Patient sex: F
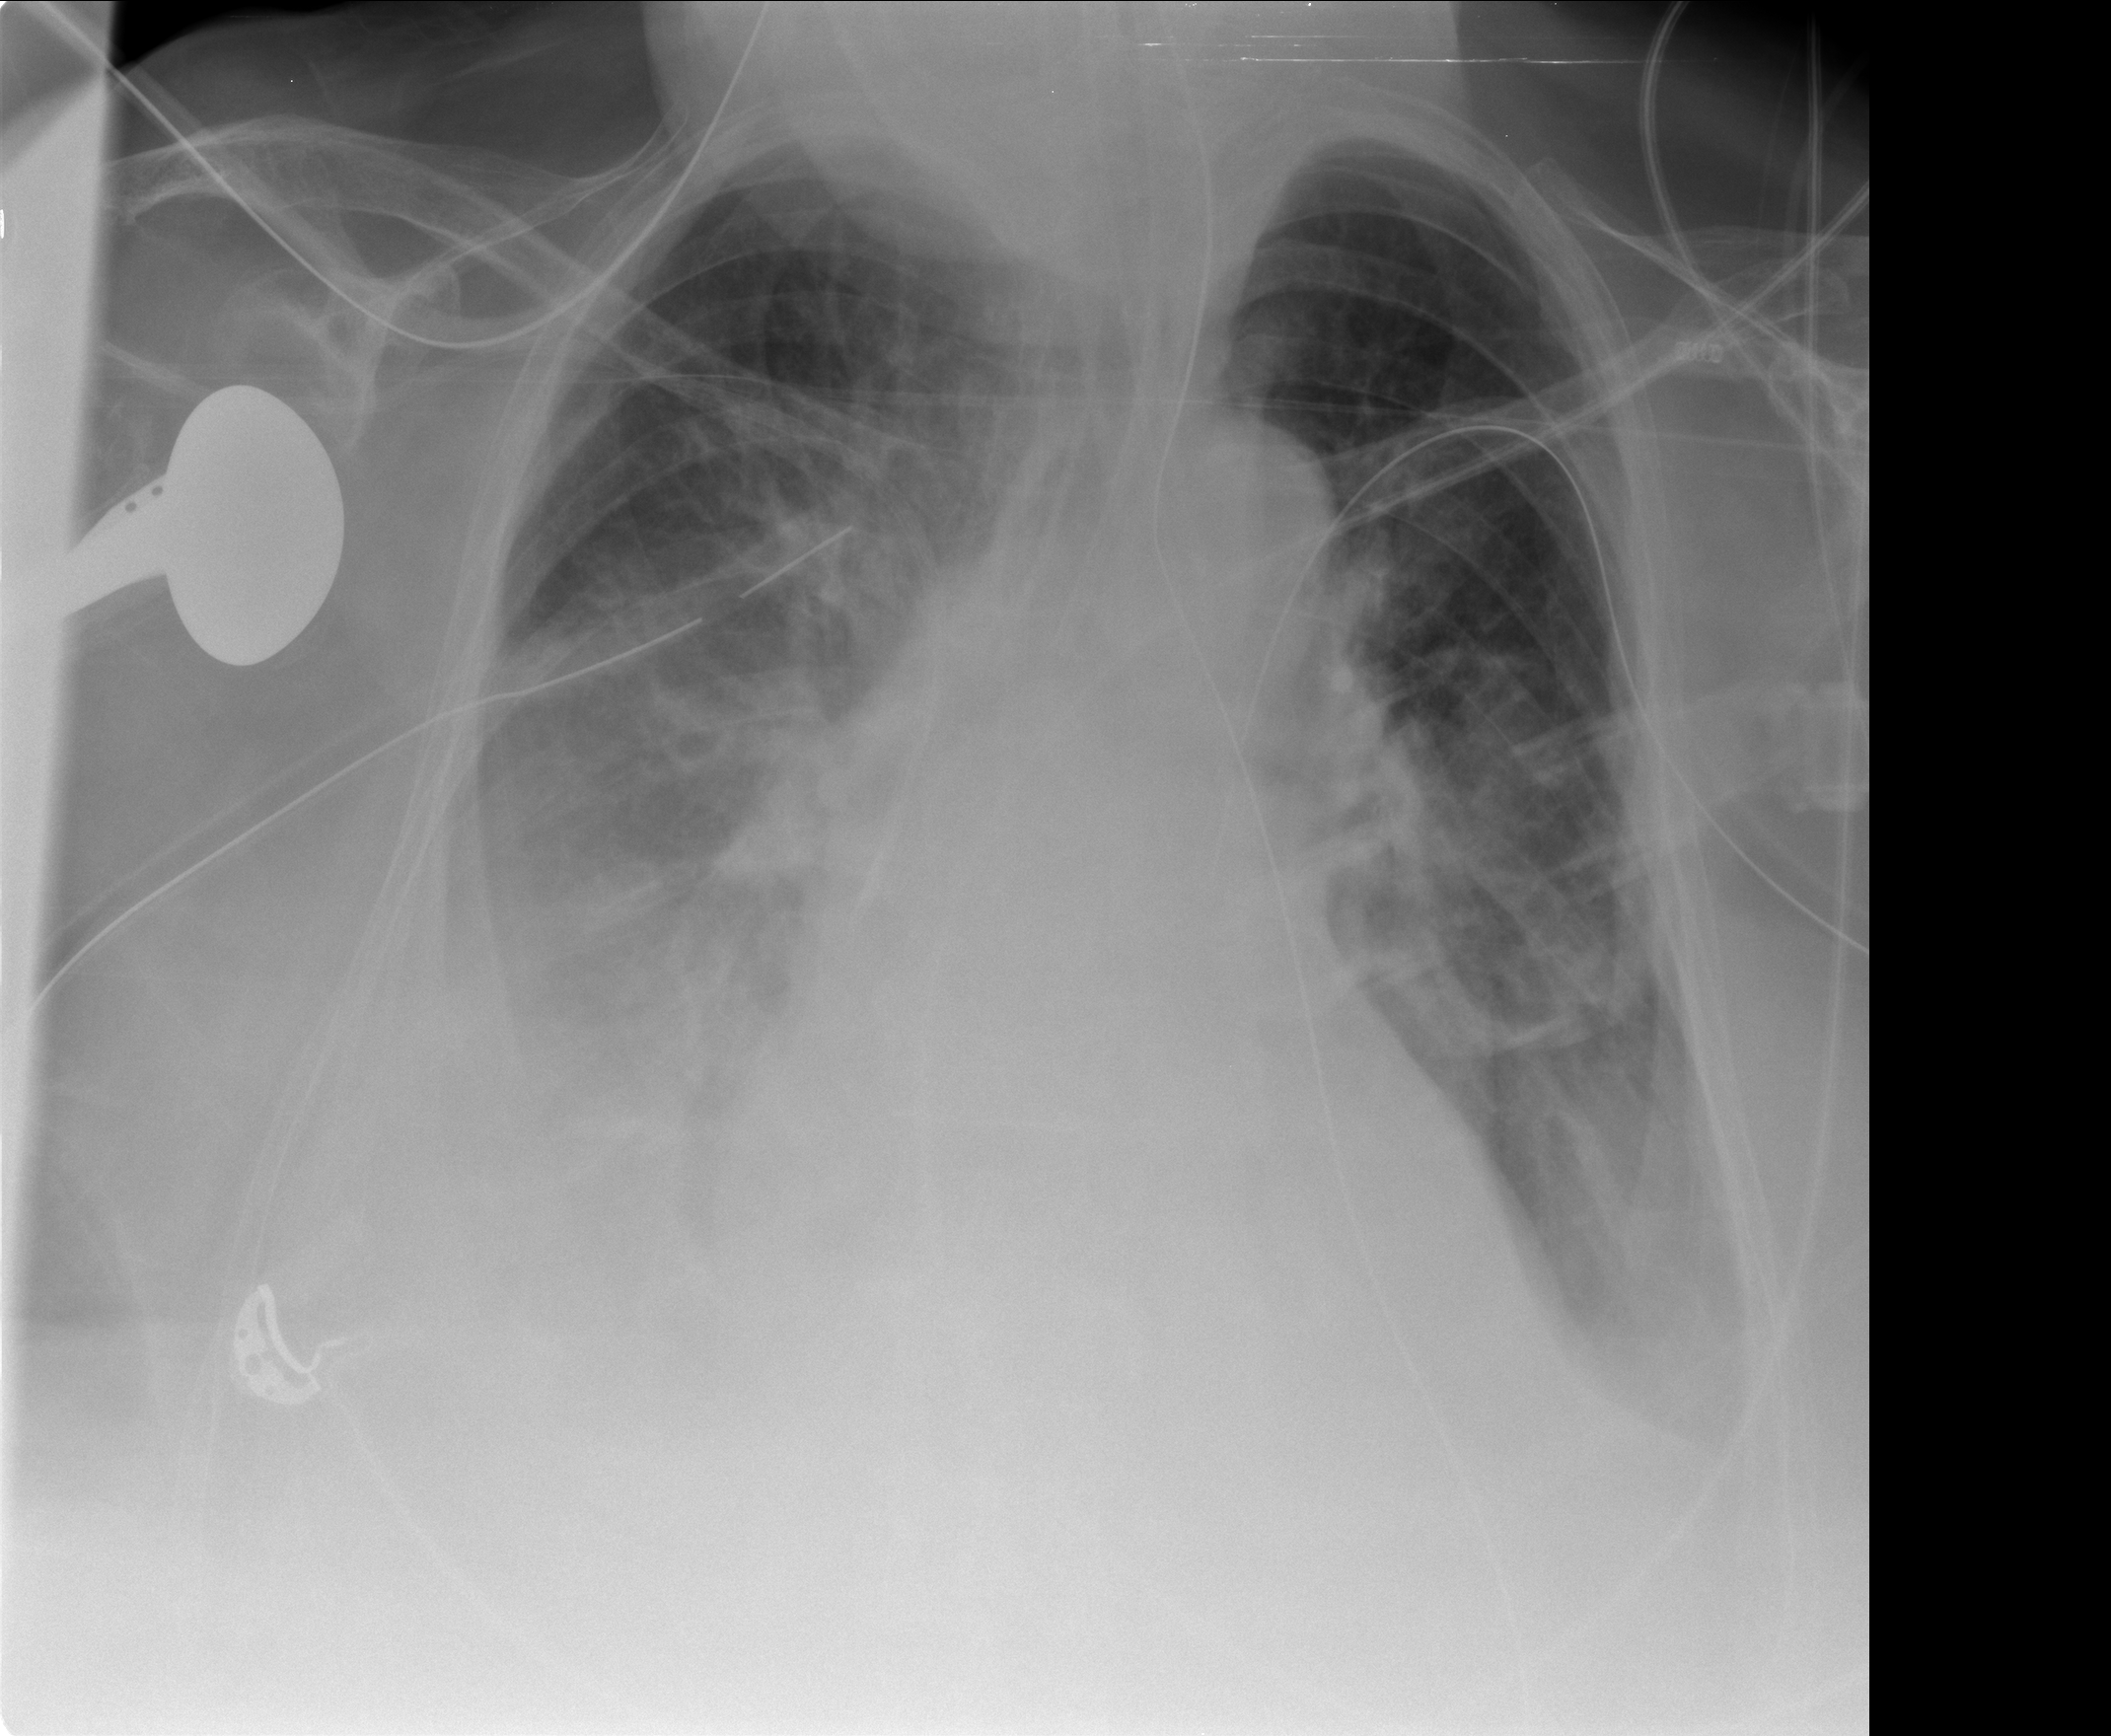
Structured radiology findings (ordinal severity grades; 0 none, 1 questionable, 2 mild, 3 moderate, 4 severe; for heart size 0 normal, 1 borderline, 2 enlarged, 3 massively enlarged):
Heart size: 2
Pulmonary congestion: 2
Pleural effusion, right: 3
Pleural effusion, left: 2
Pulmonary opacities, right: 0
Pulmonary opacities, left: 0
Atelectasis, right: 2
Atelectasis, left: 3